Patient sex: M
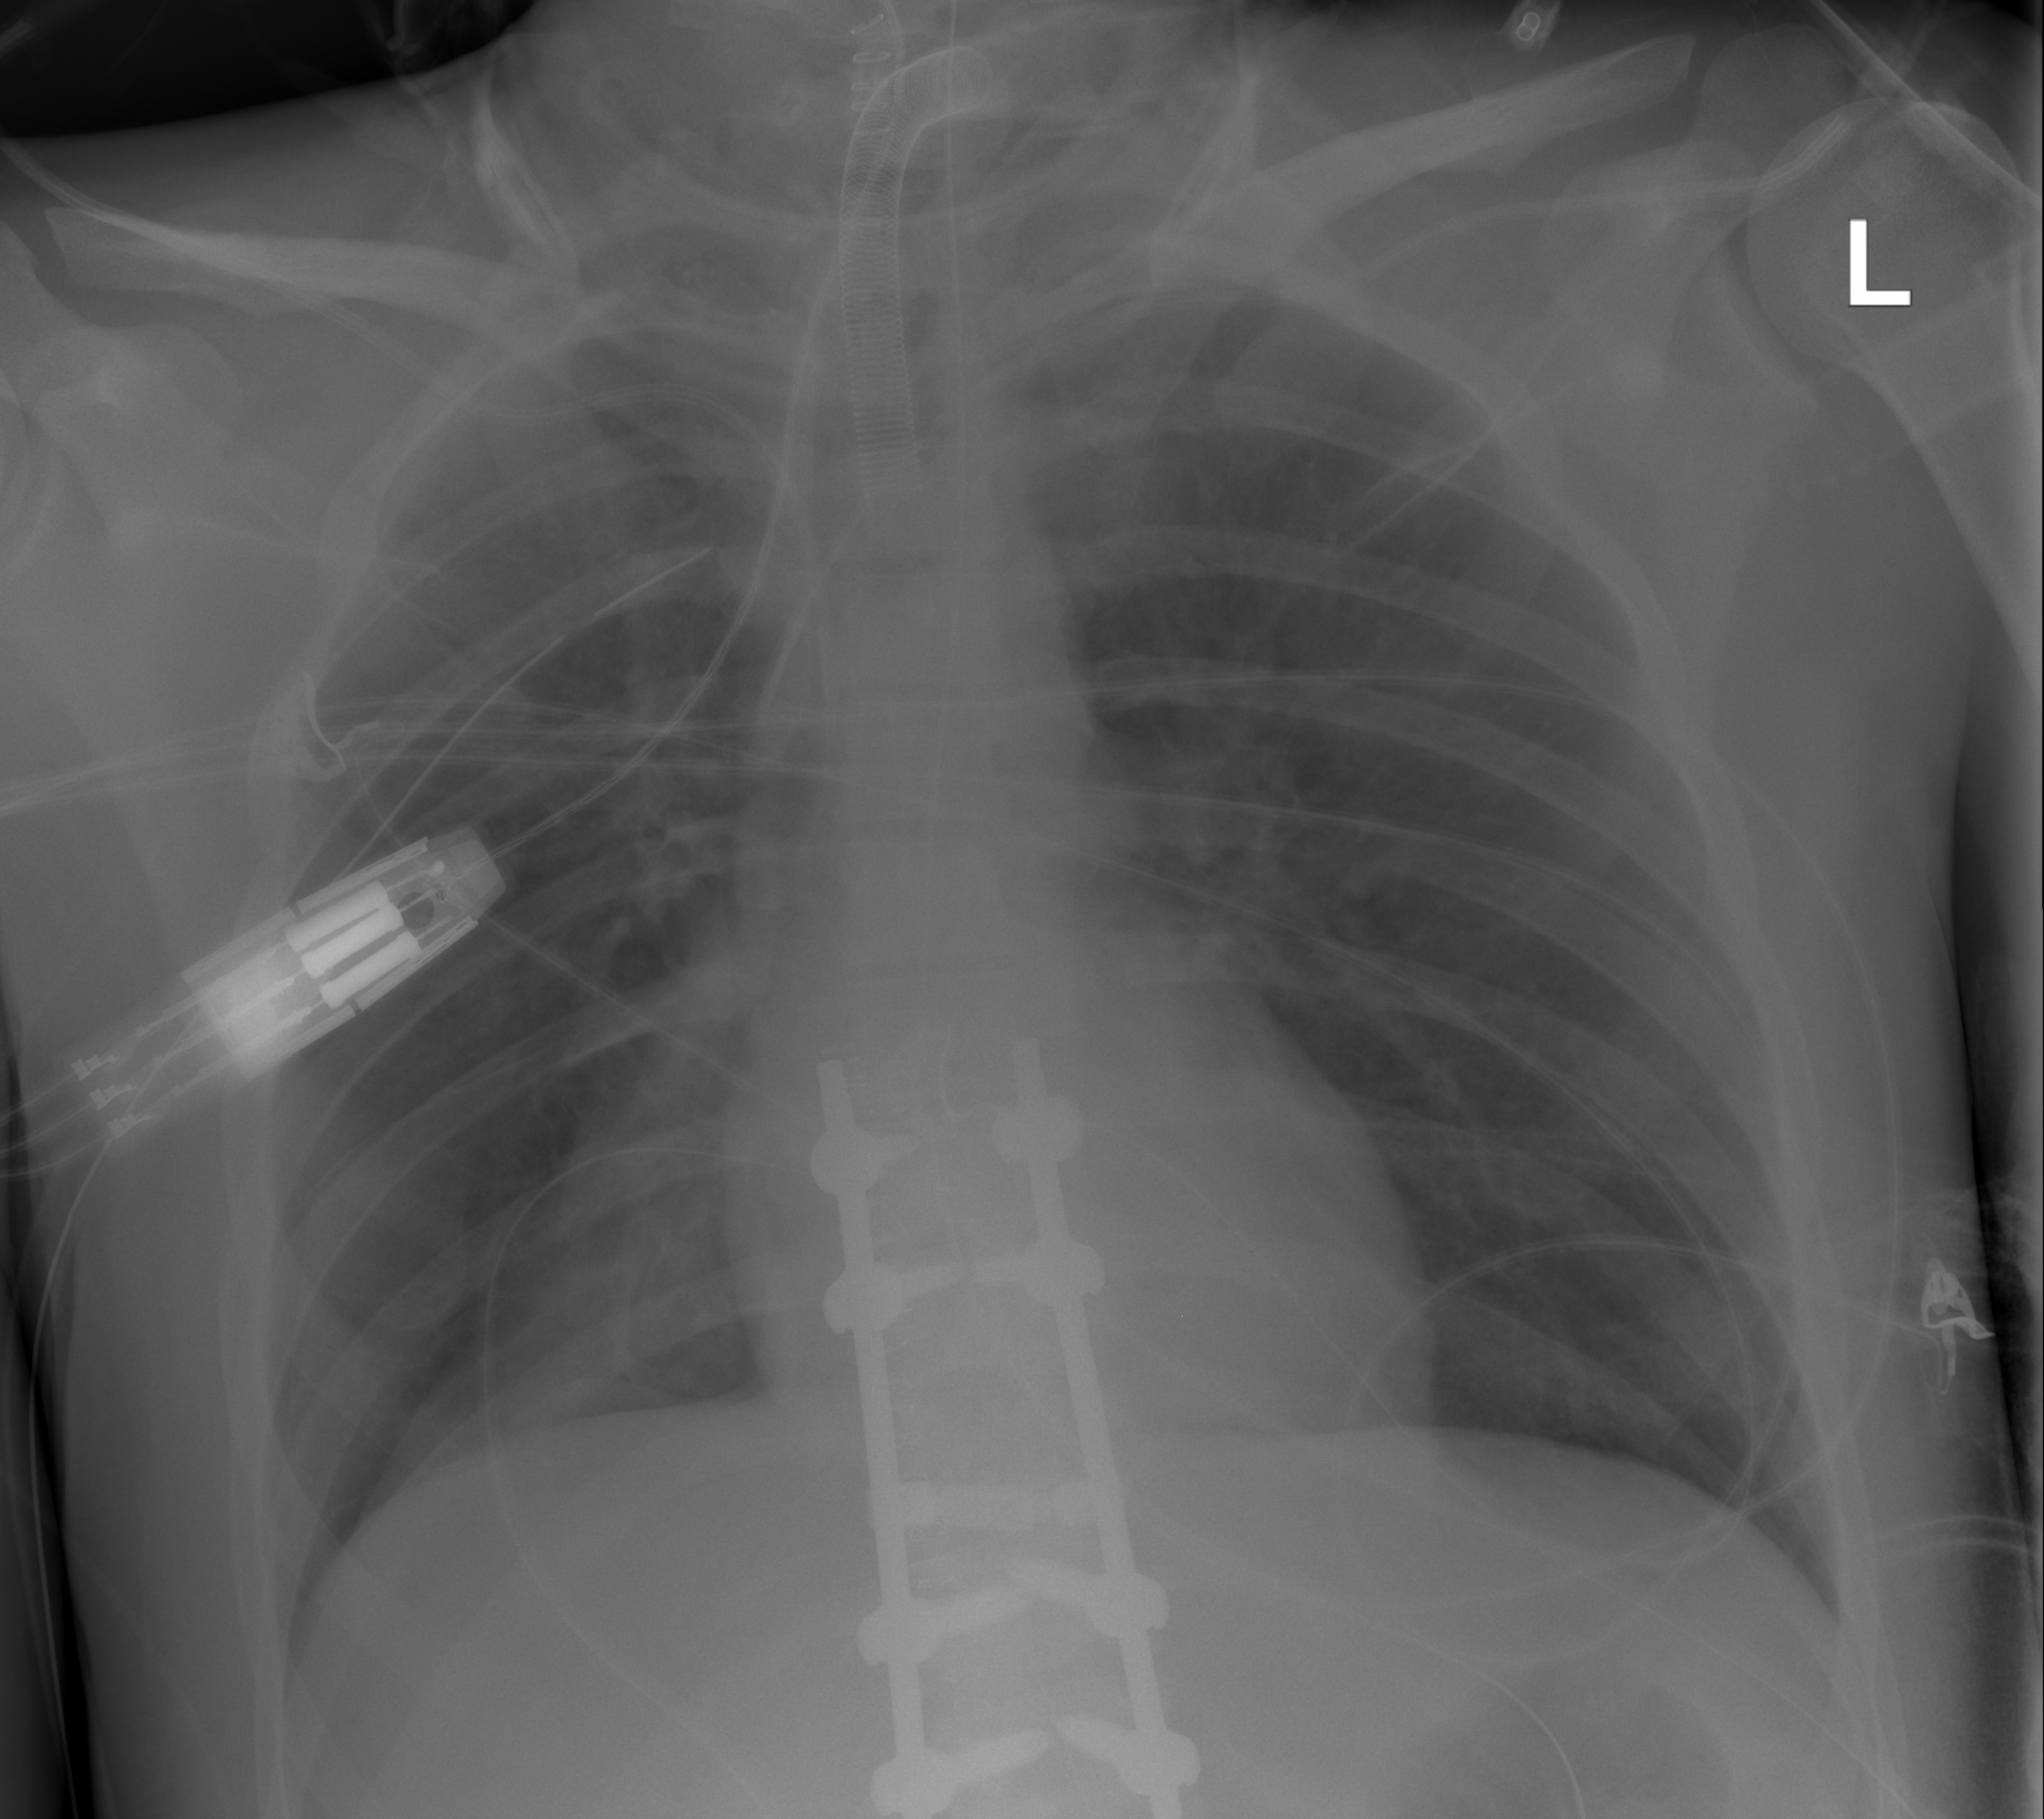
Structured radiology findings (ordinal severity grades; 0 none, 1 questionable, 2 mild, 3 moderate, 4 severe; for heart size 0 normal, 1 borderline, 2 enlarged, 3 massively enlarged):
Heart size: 0
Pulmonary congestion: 0
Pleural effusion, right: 0
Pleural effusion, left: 0
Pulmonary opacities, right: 0
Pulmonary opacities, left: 0
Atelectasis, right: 2
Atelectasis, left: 0